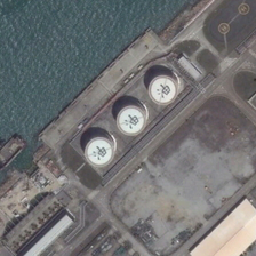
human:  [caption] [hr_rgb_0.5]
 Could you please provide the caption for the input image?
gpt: Three reservoirs are close to a piece of water.

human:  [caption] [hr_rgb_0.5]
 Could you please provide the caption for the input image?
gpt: There are a lot of storage spaces of different sizes on the roads on land.

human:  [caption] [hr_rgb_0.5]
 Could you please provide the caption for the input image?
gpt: Three water tanks are close to a piece of water.

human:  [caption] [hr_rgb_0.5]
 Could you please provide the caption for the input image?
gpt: a lot of houses and trees are beside a lot of oil tanks .

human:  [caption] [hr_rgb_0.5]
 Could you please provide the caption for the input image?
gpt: A large number of warehouses of different sizes are on the road on the ground.